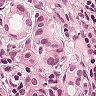
Metastatic tissue present: yes